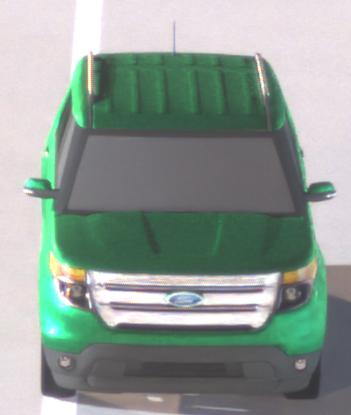
Make: Ford
Model: Explorer
Detailed model: Gen. 5
Model produced from: 2010
Model produced until: 2019
Doors: 5
Color: green
Road condition: dry road
Daytime: night
Contrast: high contrast